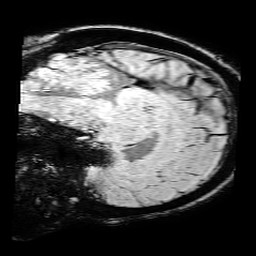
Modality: SWI
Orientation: sagittal
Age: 58
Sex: female
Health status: ill
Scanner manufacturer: philips
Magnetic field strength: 3 T
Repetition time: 0.031 s